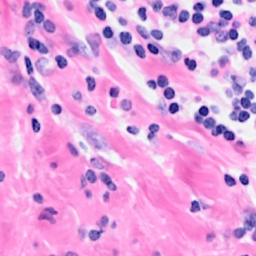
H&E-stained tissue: Breast